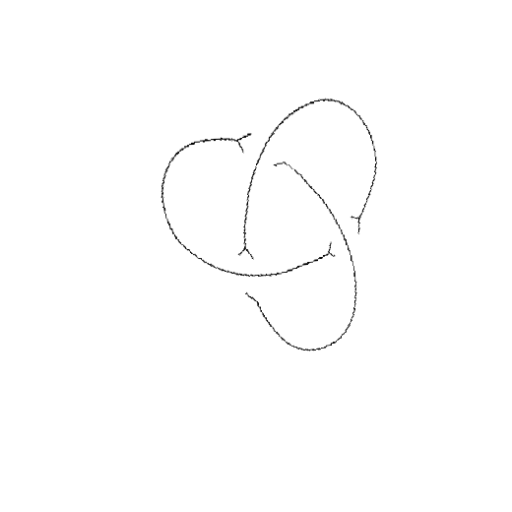
Crossing number: 3